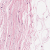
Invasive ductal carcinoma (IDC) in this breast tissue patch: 0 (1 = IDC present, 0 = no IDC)